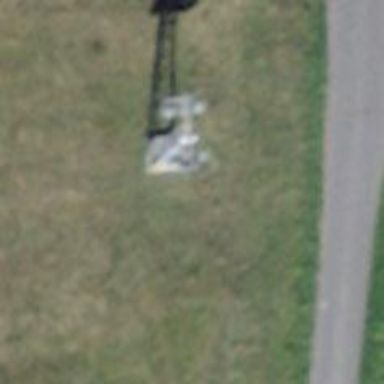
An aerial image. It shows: Pylon used for aerialway.